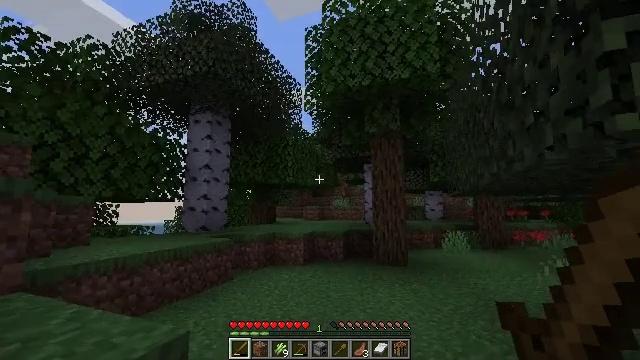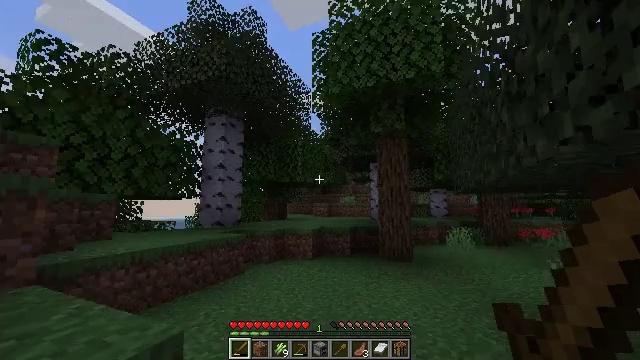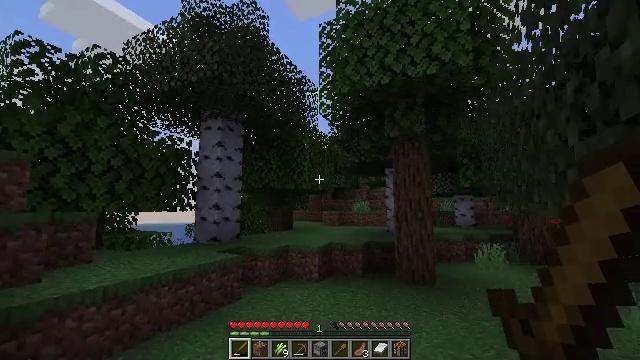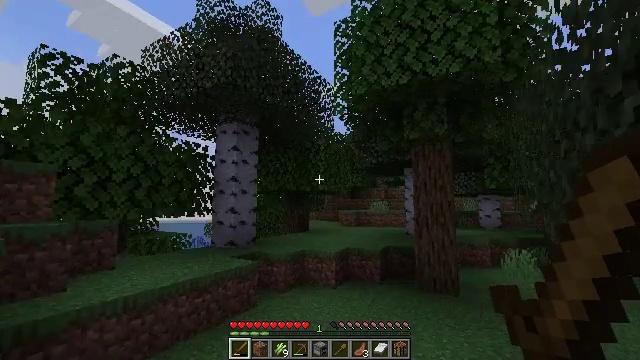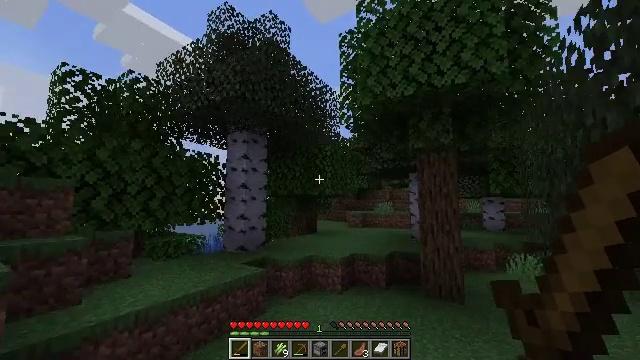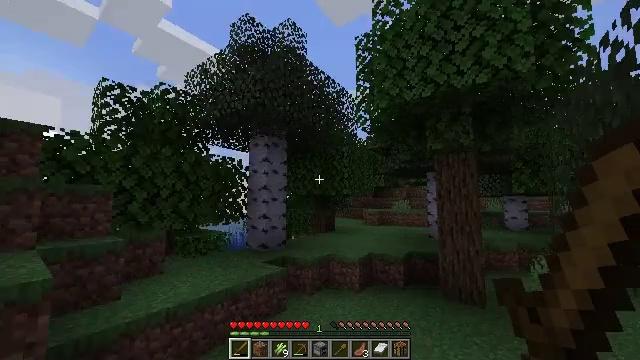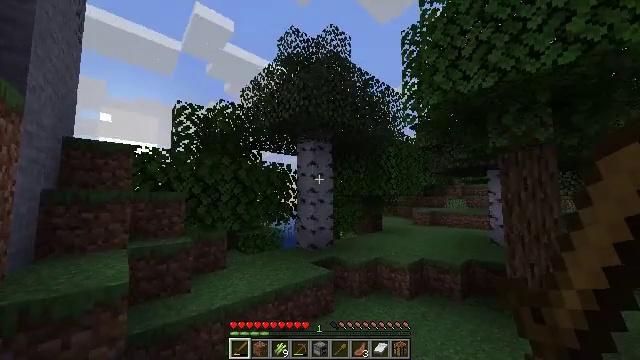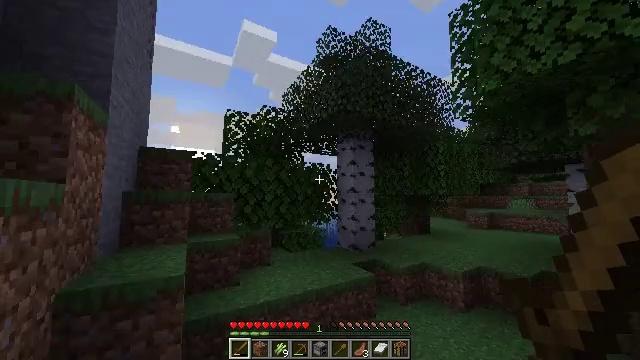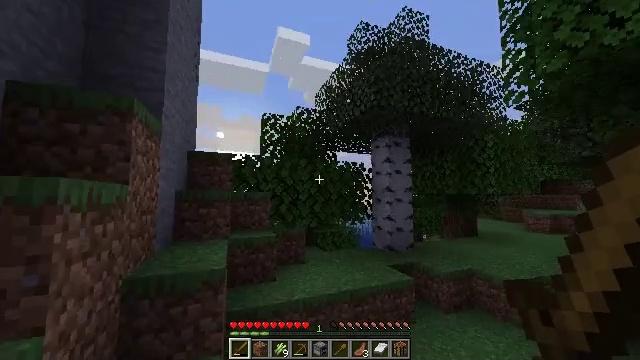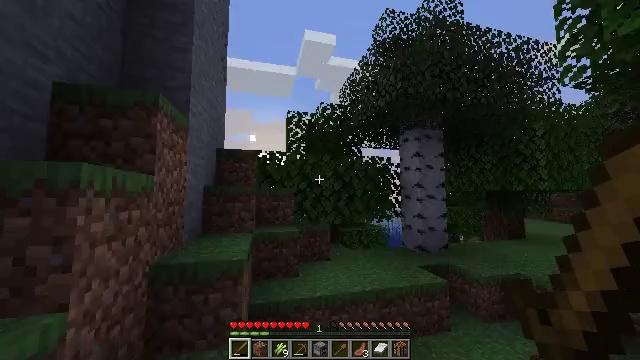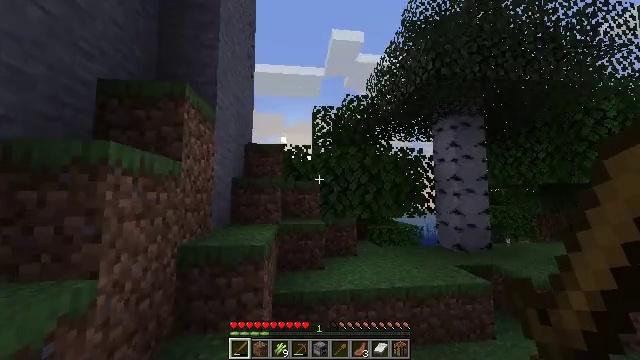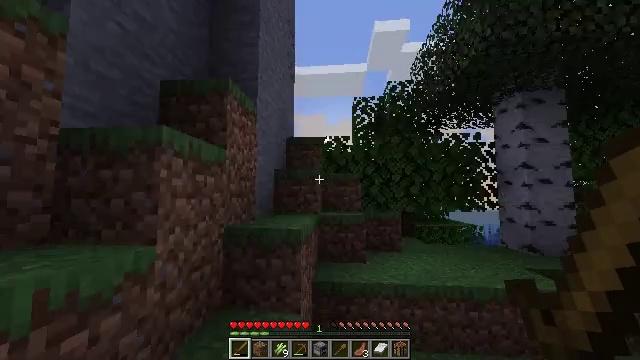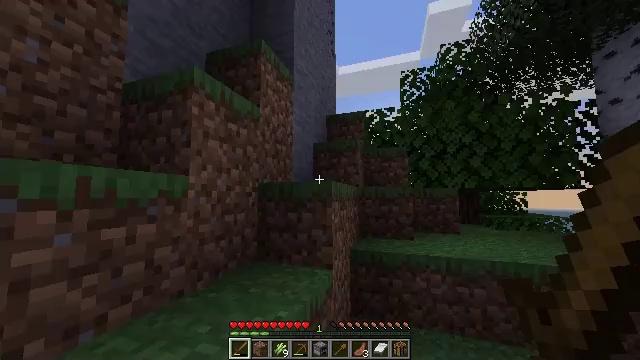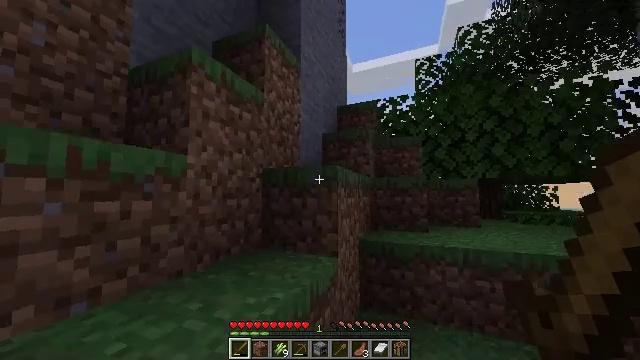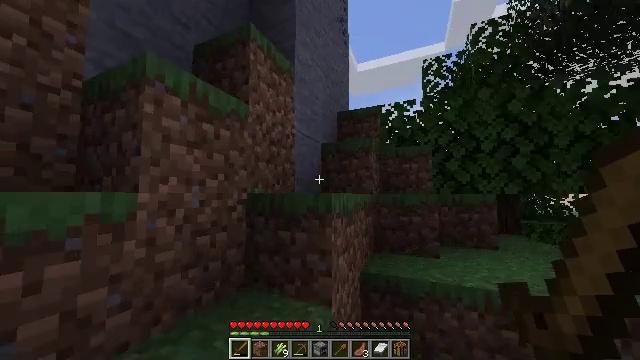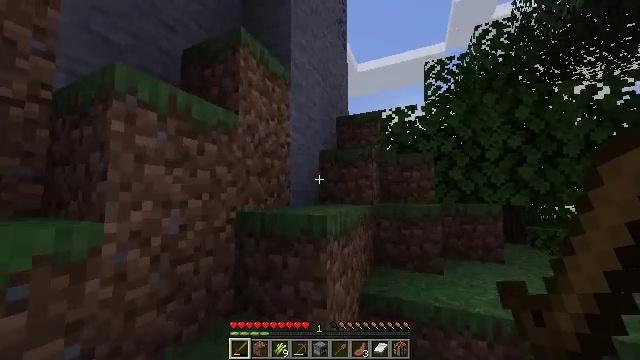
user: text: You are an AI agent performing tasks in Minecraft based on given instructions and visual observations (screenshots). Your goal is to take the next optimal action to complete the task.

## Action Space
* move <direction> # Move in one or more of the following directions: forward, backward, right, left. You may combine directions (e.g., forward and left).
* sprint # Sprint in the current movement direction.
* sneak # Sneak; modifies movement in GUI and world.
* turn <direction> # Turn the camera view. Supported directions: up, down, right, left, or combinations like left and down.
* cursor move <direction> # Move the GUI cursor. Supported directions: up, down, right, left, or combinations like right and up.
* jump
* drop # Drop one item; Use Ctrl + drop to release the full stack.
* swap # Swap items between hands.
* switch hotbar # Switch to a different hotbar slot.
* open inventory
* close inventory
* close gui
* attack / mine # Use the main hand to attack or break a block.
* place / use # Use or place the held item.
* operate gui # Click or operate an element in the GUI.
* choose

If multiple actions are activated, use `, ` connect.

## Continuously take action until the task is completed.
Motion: motion action
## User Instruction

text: Collect coal by mining the ore.
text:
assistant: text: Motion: move forward, sprint, turn left
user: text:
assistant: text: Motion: move forward, sprint, turn left, jump
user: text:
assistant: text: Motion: move forward, sprint, turn left, jump
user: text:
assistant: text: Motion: move forward, sprint, turn left, jump
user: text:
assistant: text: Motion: move forward, sprint, turn left, jump
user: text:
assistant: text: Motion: move forward, sprint, turn left, jump
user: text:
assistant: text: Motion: move forward, sprint, turn left, jump
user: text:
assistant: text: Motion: move forward, sprint, turn left, jump
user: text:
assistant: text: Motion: move forward, sprint, turn left, jump
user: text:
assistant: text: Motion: move forward, sprint, turn left, jump
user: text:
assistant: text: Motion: move forward, sprint, turn left, jump
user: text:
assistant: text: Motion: move forward, sprint, turn left, jump
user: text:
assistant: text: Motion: move forward, sprint, turn left, jump
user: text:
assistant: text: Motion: move forward, sprint, turn left, jump
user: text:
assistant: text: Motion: move forward, sprint, jump
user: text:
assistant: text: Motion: move forward, sprint, jump
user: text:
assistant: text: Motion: move forward, sprint, jump
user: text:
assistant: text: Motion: move forward, sprint, jump
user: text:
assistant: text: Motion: move forward, sprint, jump
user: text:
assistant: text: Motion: move forward, sprint, jump
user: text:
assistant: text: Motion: move forward, sprint, jump
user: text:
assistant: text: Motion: move forward, sprint, jump
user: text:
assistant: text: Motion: move forward, sprint, turn right, jump
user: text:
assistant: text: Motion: move forward, sprint, turn right, jump
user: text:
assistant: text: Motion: move forward, sprint, turn right and up, jump
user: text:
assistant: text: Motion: move forward, sprint, turn right, jump
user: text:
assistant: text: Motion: move forward, sprint, jump
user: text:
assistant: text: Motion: move forward, sprint, jump
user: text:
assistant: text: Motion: move forward, sprint, jump
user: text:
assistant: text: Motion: move forward, sprint, jump